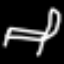
Label: bed